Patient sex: F
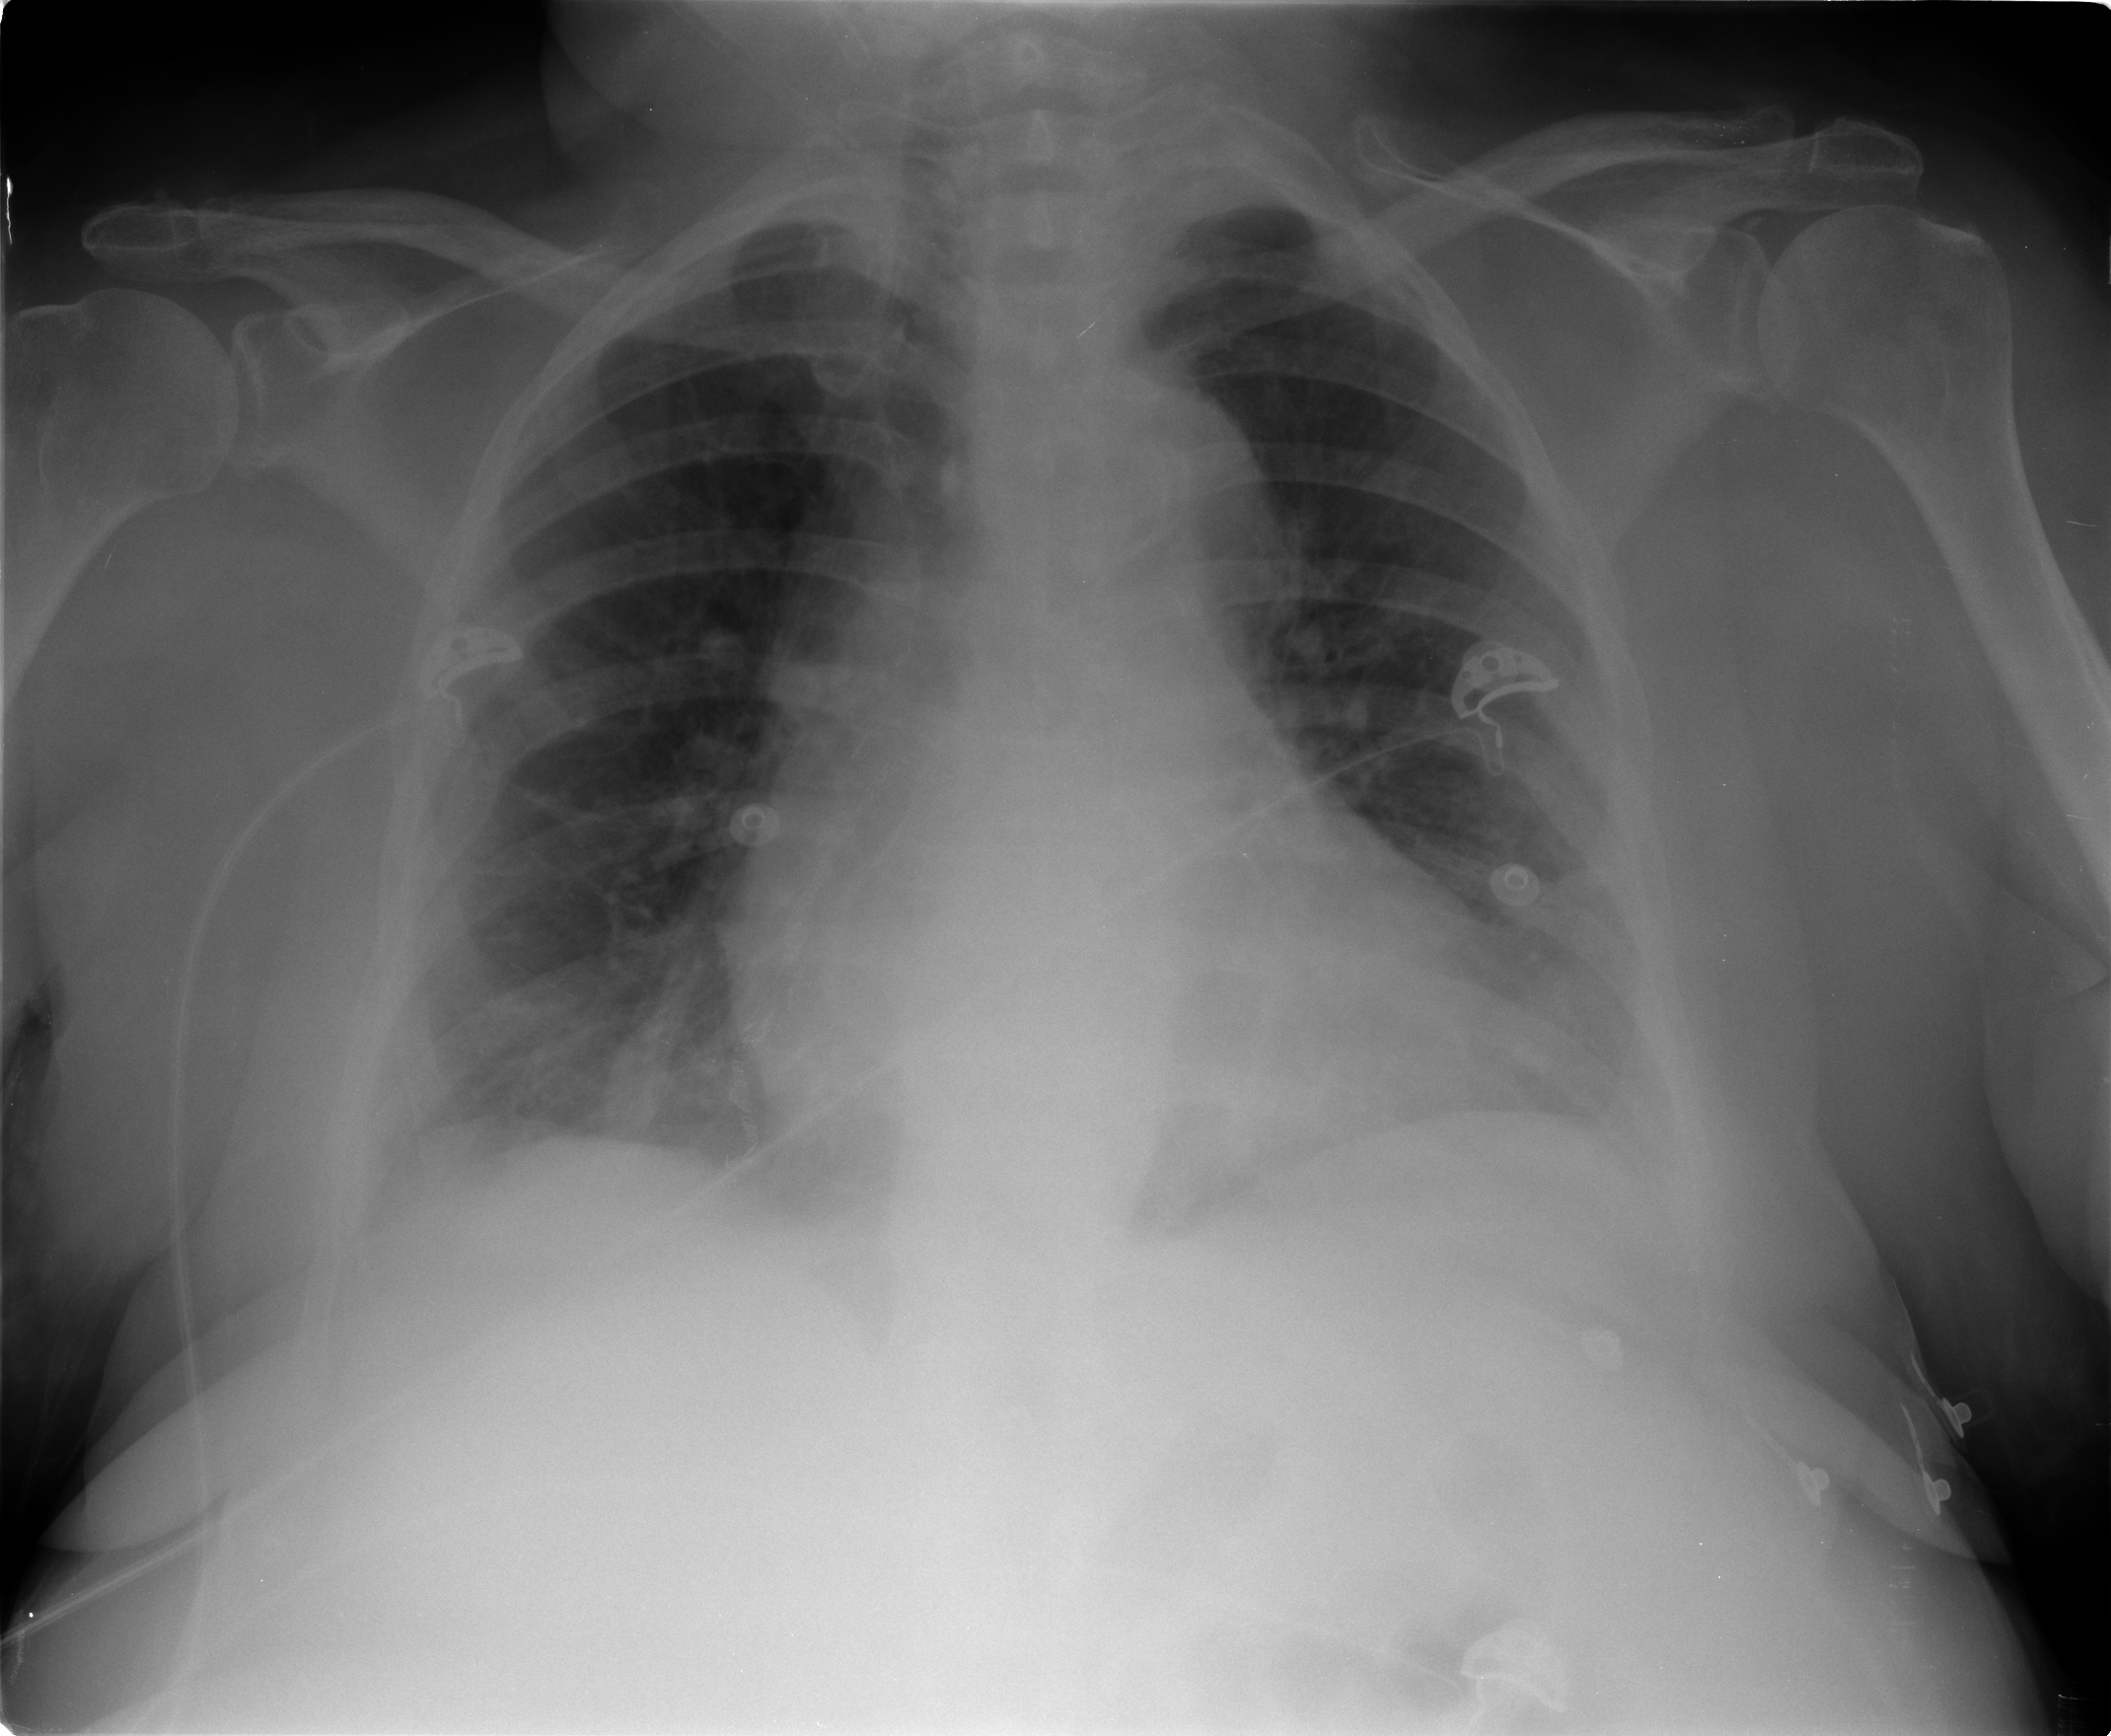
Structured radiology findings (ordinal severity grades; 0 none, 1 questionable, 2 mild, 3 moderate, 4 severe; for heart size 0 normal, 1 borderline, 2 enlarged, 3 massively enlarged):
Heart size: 2
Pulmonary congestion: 0
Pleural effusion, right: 1
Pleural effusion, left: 2
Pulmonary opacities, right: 0
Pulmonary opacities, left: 0
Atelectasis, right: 2
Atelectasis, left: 2